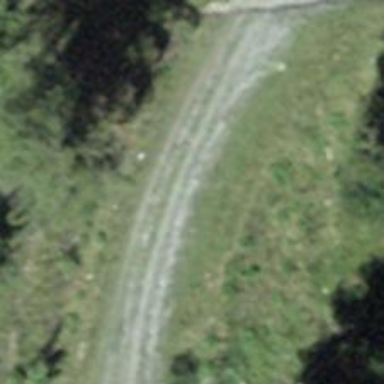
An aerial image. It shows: Intermediate downhill track.